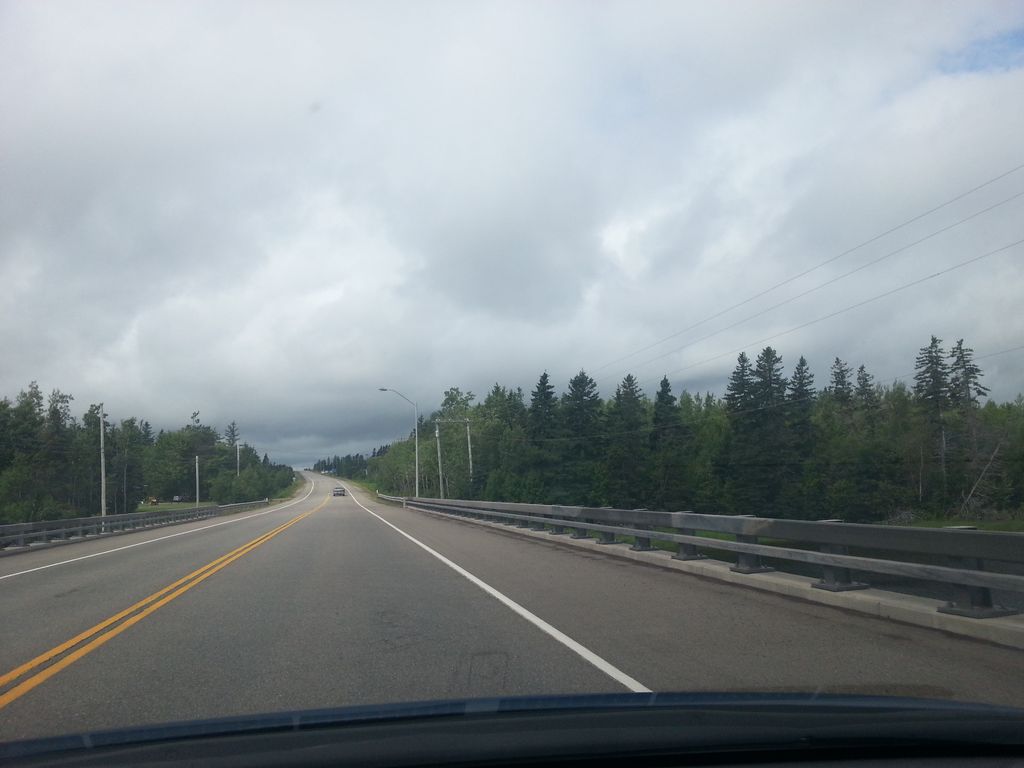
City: charlottetown